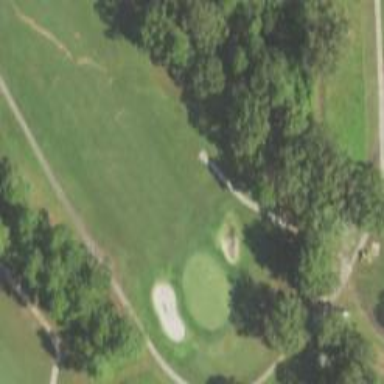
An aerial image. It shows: Path for both roads and golfers.